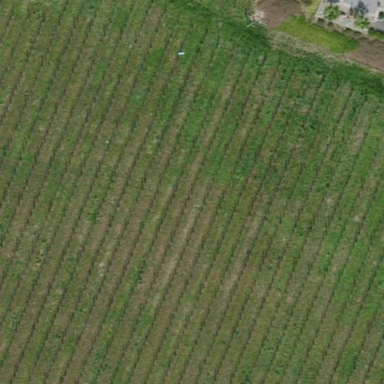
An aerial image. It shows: Vineyard with grape crops.